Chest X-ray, AP view. Patient: 64 years old, sex M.
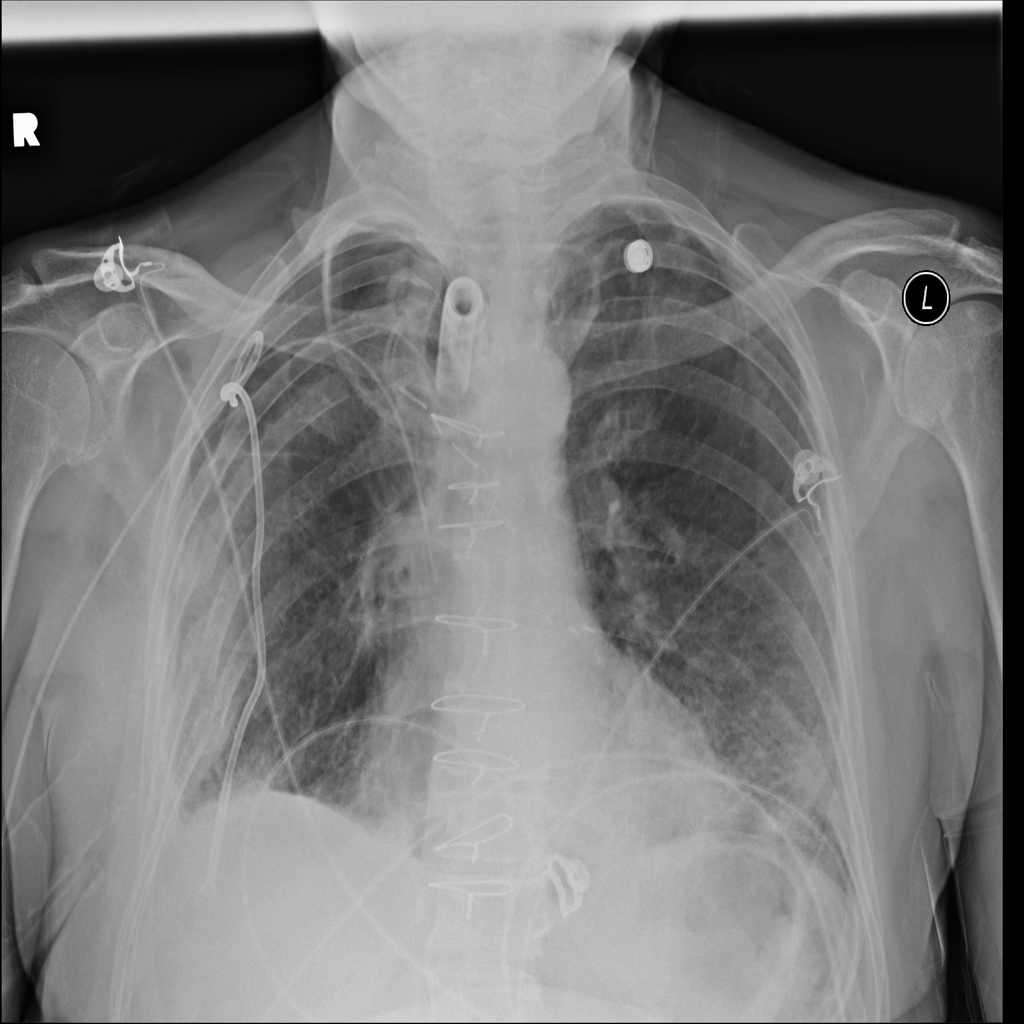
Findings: Pneumothorax